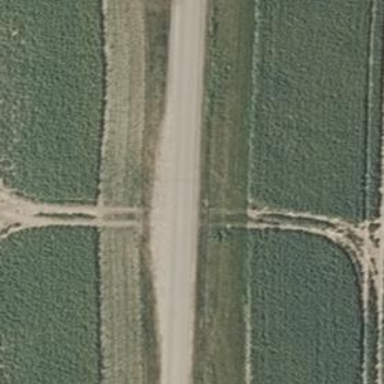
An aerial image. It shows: Passing place on the road.